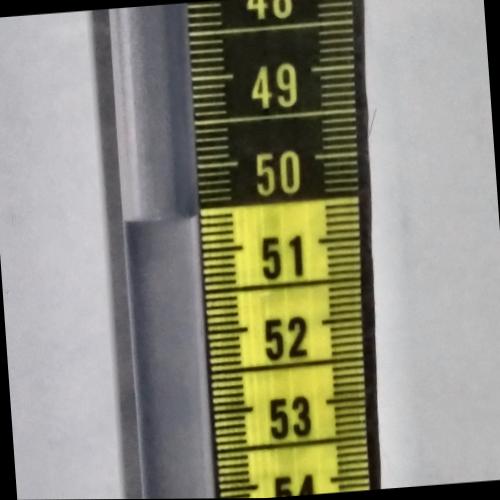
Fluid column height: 50.6 cm